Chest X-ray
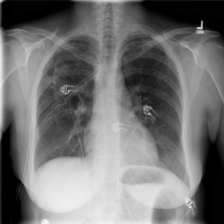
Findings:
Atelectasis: negative
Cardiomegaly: negative
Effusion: negative
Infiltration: negative
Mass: negative
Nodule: negative
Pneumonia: negative
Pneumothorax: negative
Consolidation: negative
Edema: negative
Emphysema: negative
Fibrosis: negative
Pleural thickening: negative
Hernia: negative